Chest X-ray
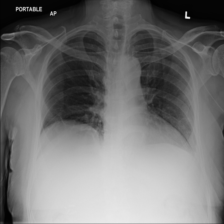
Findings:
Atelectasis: negative
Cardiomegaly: negative
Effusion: negative
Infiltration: negative
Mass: negative
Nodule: negative
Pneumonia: negative
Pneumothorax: negative
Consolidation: negative
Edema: negative
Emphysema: negative
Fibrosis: negative
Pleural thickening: negative
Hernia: negative